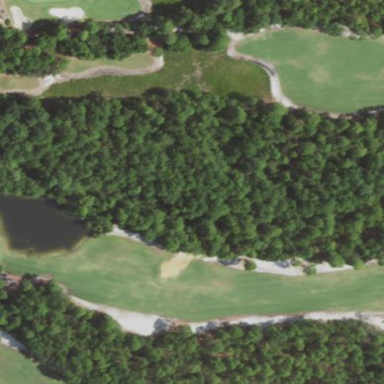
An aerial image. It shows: Grassy area designated as golf fairway.